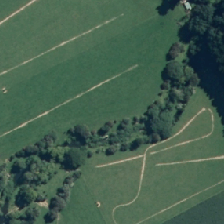
Land cover: deciduous_hardwood